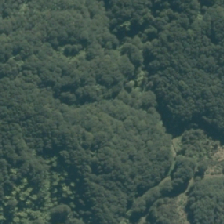
Land cover: manuka_kanuka